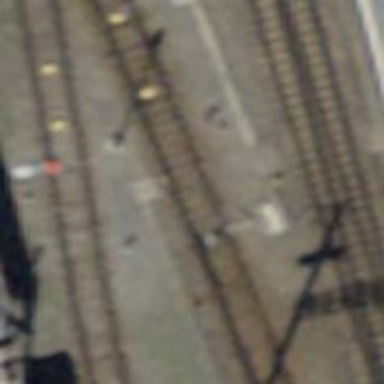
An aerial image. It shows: Single-track railway siding with electrified contact lines.